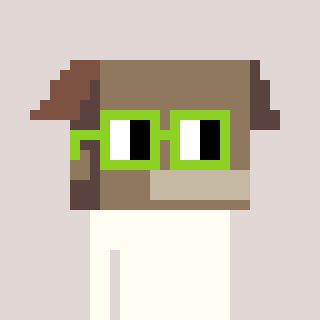
a pixel art character with square light green glasses, a box-shaped head and a grayscale-colored body on a warm background